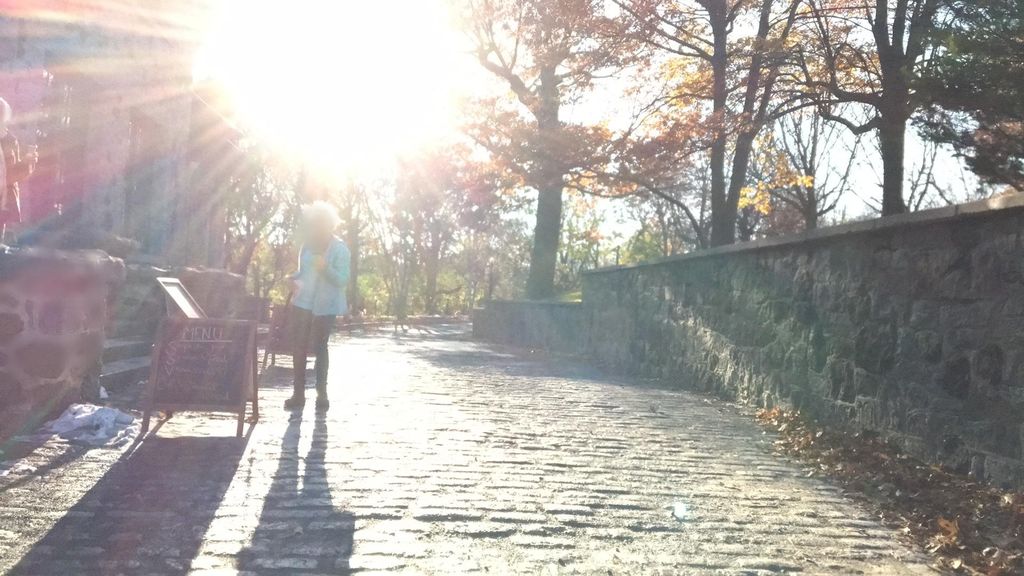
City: montreal